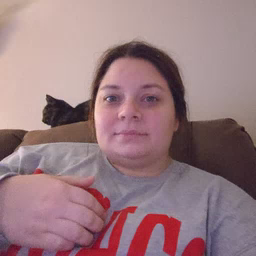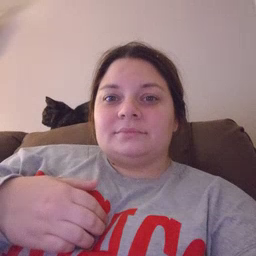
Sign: shoe